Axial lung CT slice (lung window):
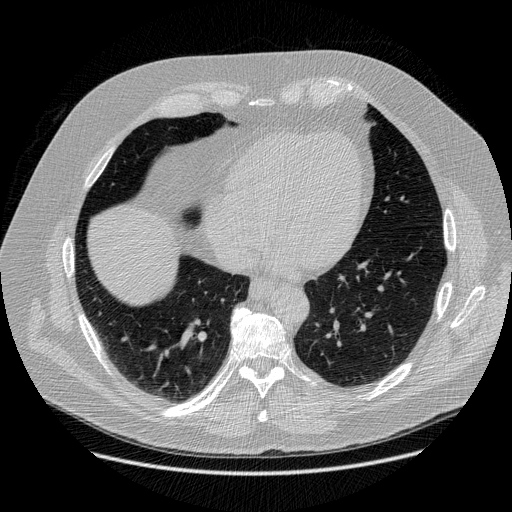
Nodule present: no